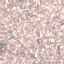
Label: Residential